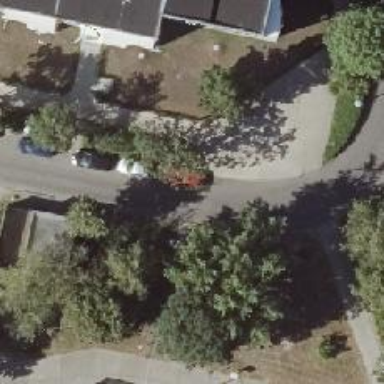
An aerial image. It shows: Footway with concrete surface.